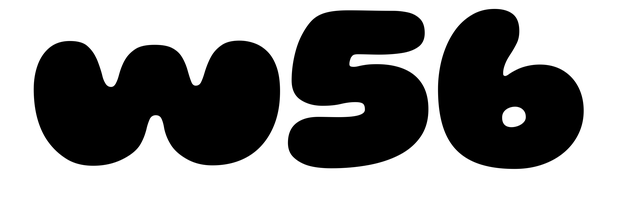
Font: Gluten_Black